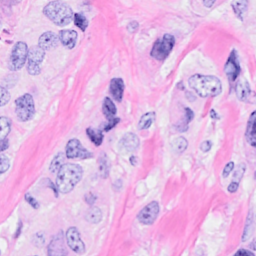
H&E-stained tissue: Breast